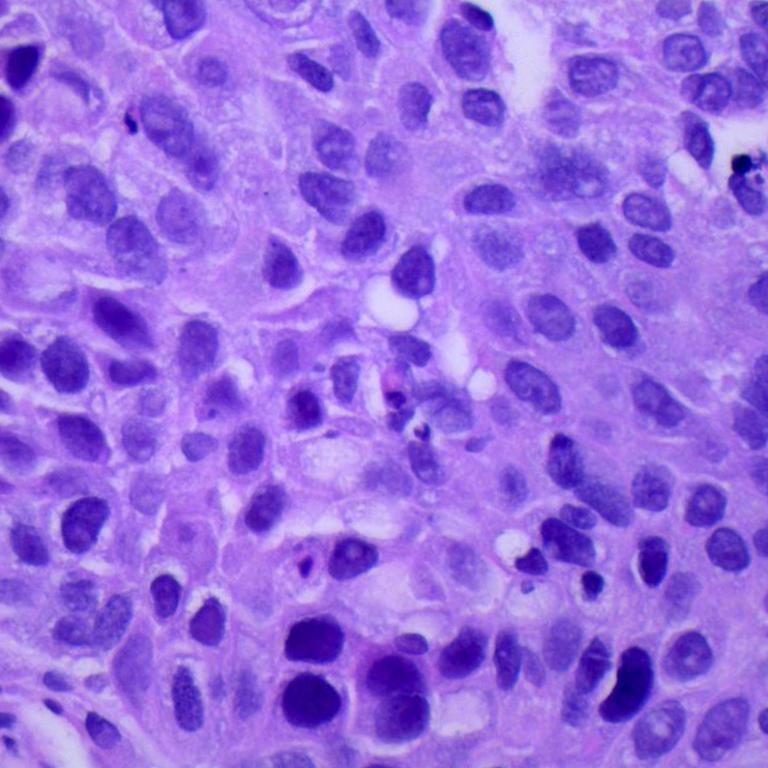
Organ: lung
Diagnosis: squamous carcinomas